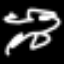
Label: squiggle